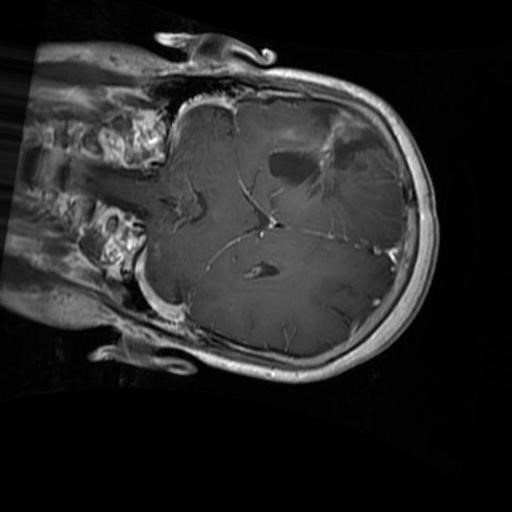
Label: brain_glioma